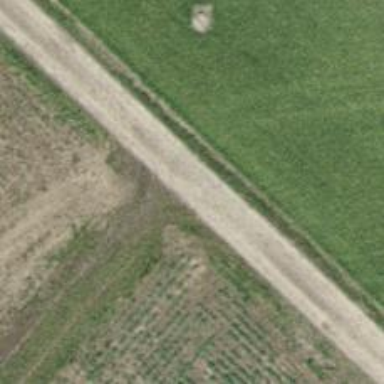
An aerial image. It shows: Grass track with grade5 tracktype.